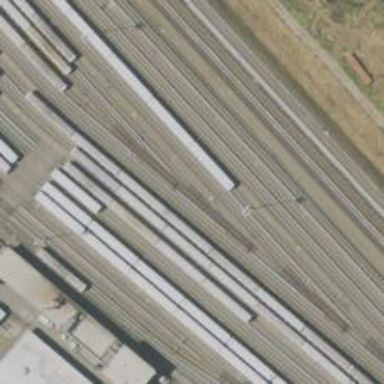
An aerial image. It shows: Electrified rail in service yard.